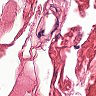
Metastatic tissue present: no